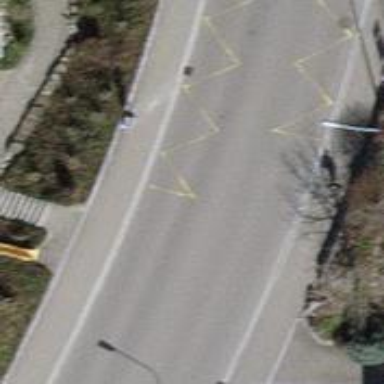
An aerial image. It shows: Platform for public transport on the road.